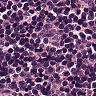
Metastatic tissue present: no